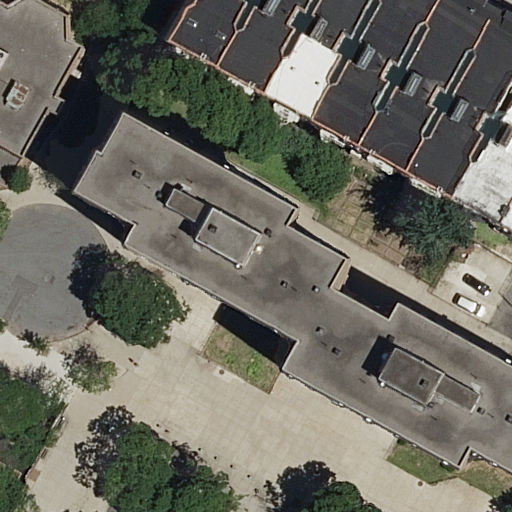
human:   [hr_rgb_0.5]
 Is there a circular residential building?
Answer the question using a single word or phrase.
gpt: no

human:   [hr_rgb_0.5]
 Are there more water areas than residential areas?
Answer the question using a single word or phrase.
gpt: no

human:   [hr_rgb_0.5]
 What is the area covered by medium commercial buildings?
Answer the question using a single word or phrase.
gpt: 0m2

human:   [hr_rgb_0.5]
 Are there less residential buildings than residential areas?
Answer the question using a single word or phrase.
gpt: no

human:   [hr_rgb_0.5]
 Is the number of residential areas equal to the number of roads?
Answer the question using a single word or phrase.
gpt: no

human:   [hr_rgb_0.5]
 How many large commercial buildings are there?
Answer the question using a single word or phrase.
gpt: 0

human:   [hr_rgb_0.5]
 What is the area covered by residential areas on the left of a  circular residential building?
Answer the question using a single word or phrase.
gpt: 0m2

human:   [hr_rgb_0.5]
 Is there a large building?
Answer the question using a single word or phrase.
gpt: yes

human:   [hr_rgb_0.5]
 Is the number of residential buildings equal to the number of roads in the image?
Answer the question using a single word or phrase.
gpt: no

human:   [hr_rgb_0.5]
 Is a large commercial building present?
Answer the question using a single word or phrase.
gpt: no

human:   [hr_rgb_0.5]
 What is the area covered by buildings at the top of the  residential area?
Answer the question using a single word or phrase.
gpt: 1955m2

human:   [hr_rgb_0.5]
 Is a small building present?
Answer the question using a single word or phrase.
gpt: yes

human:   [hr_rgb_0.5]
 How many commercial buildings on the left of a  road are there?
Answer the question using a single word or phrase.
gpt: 0

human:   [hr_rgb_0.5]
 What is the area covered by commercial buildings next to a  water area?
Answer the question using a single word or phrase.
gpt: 0m2

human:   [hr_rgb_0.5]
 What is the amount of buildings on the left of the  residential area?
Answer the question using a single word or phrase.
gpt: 2

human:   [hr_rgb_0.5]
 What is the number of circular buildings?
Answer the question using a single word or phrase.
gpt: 0

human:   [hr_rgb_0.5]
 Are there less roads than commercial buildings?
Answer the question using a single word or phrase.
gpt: no

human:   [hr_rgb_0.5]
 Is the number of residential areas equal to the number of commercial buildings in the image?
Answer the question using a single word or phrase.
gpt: no

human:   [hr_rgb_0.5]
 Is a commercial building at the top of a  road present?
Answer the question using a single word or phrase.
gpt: no

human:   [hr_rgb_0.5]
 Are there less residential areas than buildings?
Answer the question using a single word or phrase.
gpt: yes

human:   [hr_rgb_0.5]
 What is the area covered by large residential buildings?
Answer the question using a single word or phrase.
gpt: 2077m2

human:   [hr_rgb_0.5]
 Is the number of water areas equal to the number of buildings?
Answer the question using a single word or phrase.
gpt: no

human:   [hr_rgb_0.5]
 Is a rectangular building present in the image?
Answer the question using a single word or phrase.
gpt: yes

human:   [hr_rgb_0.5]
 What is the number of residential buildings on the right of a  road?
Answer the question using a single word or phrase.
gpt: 9

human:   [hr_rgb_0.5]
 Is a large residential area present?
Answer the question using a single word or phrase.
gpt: yes

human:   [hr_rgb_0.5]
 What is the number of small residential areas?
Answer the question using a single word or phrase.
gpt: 0

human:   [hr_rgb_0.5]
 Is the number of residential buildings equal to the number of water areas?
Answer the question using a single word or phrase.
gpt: no

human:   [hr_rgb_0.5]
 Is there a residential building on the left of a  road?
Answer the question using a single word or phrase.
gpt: yes

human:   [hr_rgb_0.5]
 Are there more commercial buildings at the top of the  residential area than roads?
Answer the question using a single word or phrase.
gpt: no

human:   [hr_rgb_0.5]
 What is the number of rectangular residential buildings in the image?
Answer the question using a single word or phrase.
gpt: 1

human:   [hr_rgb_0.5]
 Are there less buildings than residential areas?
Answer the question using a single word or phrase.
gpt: no

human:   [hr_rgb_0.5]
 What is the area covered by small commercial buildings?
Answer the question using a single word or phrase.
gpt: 0m2

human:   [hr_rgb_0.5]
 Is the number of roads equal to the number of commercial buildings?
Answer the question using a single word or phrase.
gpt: no

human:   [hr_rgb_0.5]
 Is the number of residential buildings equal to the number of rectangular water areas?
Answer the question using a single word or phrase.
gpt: no

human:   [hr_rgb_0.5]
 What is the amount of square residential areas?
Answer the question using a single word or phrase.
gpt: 0

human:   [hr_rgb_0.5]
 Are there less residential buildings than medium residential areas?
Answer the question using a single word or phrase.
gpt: no